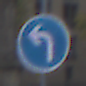
Verkehrszeichen: VorgeschriebeneFahrtrichtungLinks
Umgebung: Outdoor, Urban
Tageszeit: SunriseSunset
Wetter: PartlyCloudy
Licht: Natural
Jahreszeit: NotSpecified
Kontrast: LowContrast